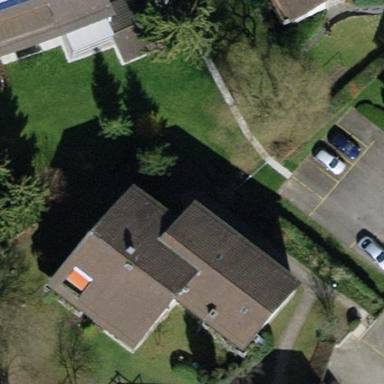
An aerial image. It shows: Building with tile roof.